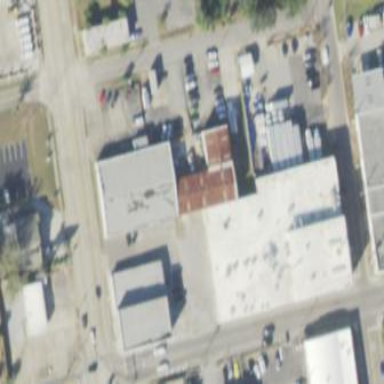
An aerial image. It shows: Commercial area.